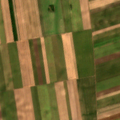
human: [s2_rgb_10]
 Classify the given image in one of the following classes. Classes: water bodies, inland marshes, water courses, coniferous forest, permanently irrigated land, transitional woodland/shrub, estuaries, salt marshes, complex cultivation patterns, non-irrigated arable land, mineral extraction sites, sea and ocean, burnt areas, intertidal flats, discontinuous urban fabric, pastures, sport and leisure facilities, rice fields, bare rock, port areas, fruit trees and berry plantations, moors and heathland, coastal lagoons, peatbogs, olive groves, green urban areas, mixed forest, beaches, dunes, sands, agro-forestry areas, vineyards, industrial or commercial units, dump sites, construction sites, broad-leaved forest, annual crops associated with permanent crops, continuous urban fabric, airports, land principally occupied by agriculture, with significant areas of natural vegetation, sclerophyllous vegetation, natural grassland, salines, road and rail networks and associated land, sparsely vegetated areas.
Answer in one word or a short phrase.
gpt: non-irrigated arable land